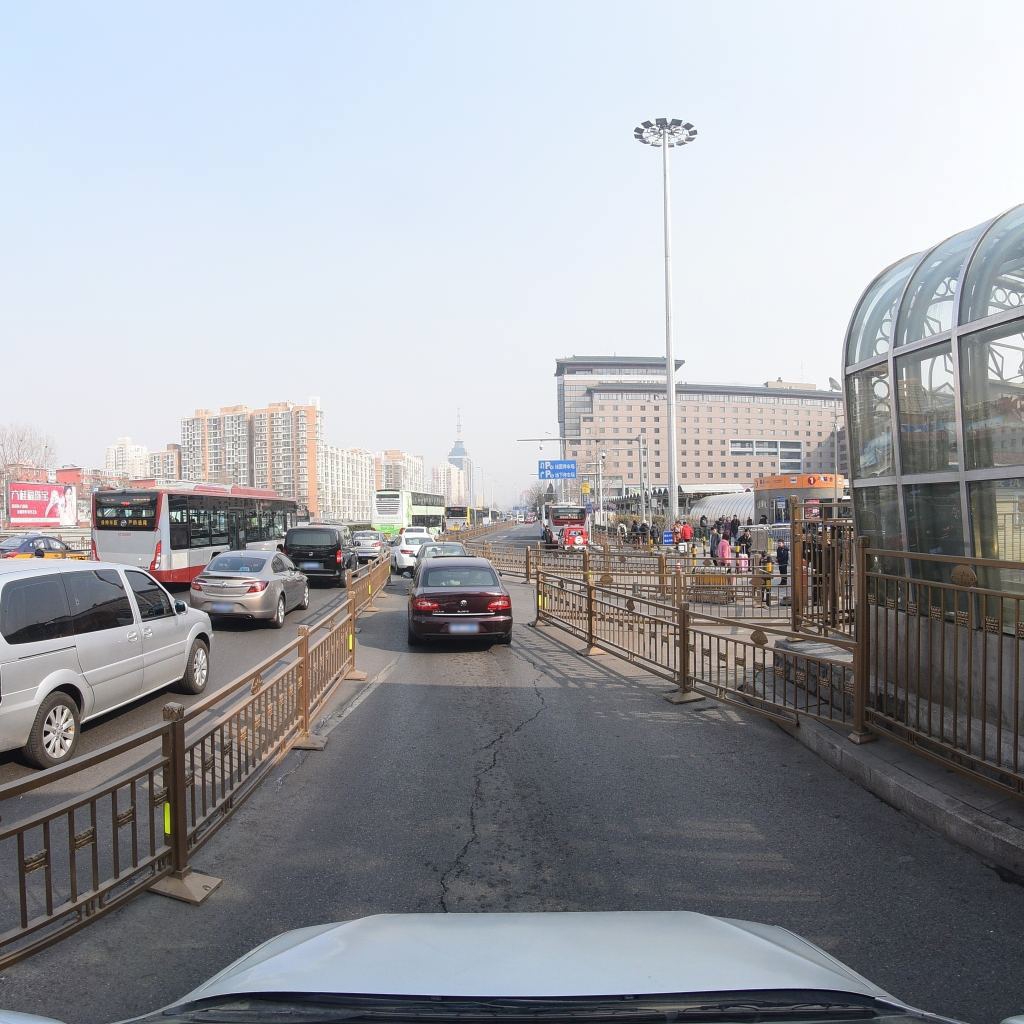
Region: Fengtai
Road damage annotations: longitudinal crack